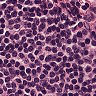
Metastatic tissue present: no